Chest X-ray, PA view. Patient: 46 years old, sex F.
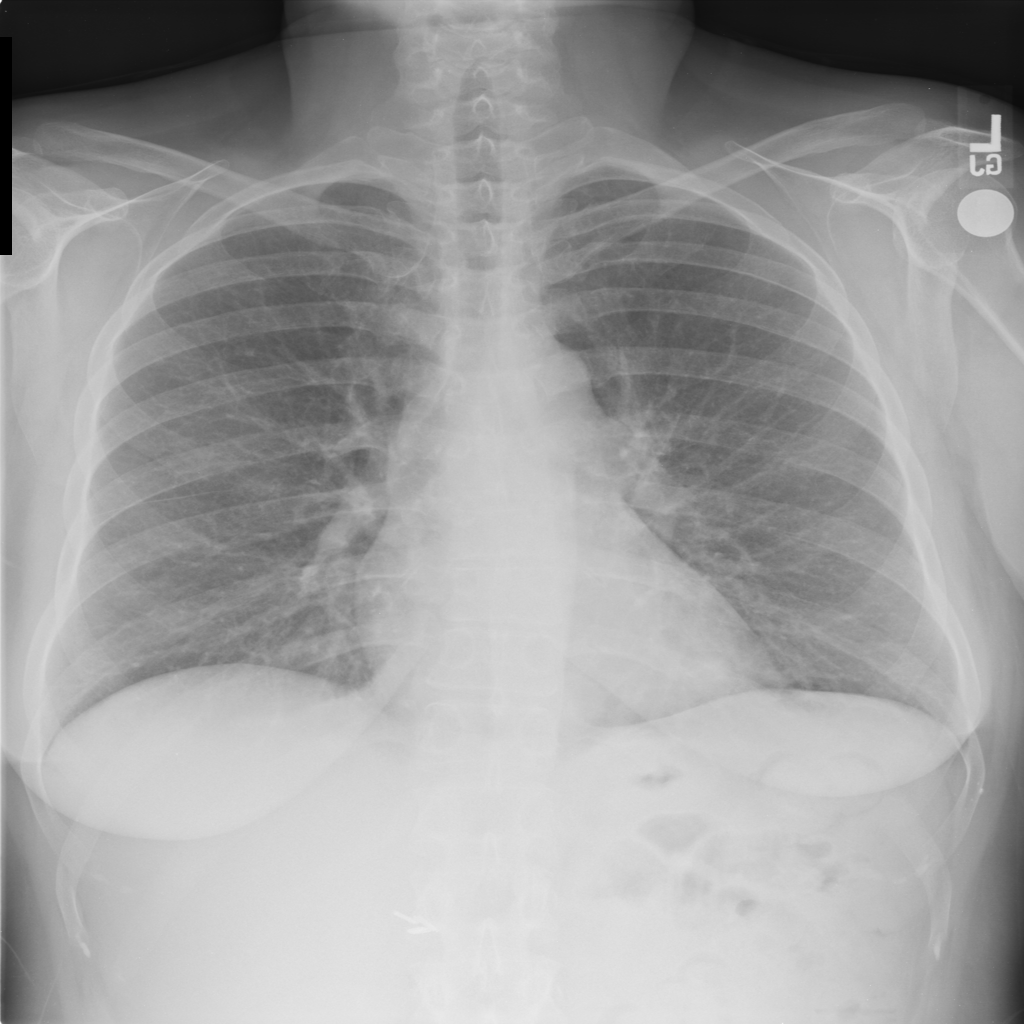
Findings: No Finding